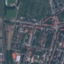
Land use / land cover class: Residential